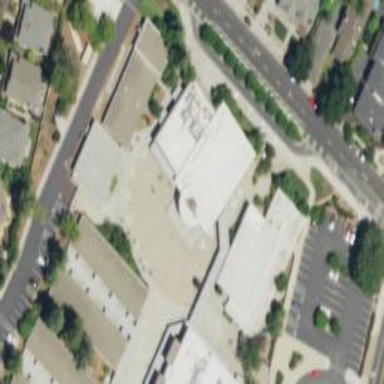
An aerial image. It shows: School building.